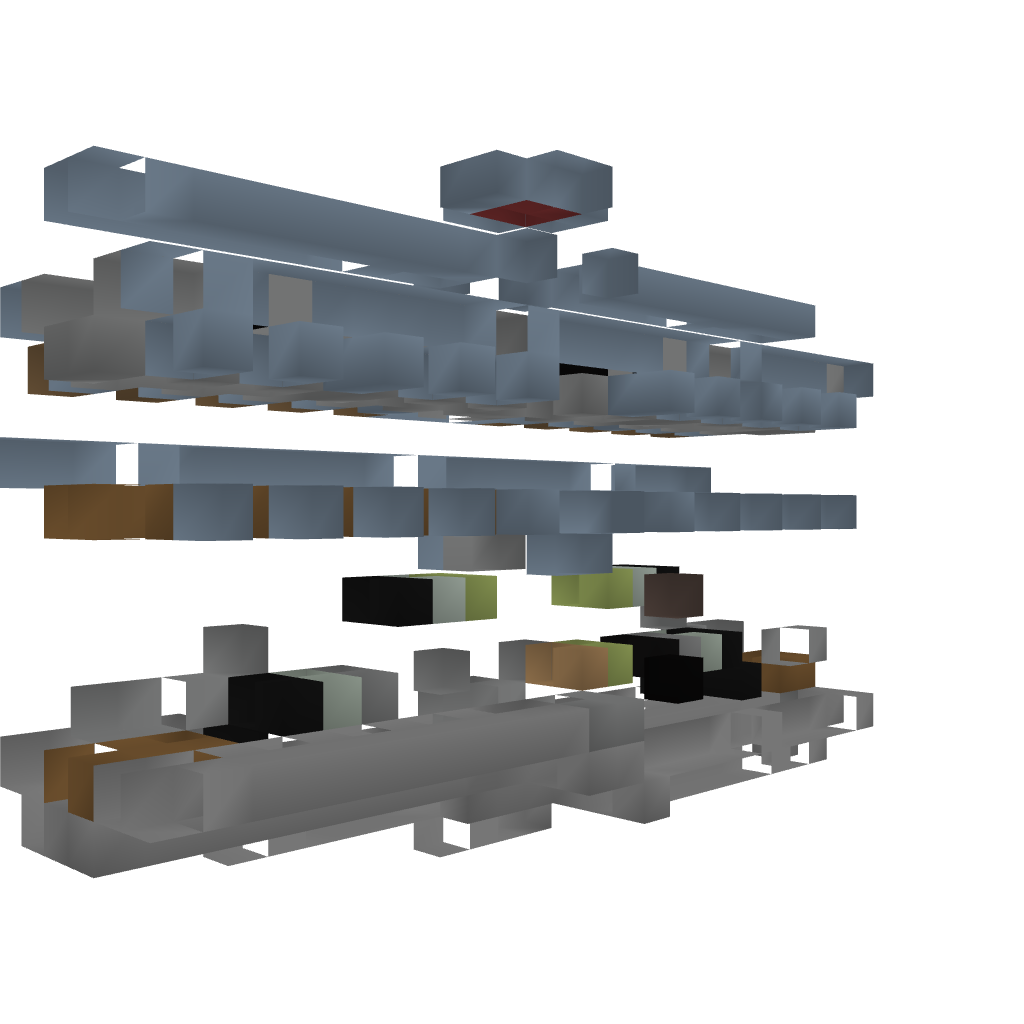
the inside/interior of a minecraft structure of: Castle Module - Entrance (lever)